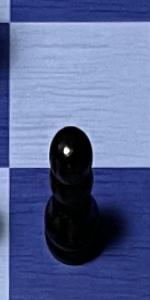
Label: Pawn_Black